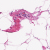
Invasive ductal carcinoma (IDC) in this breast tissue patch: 0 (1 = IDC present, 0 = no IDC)